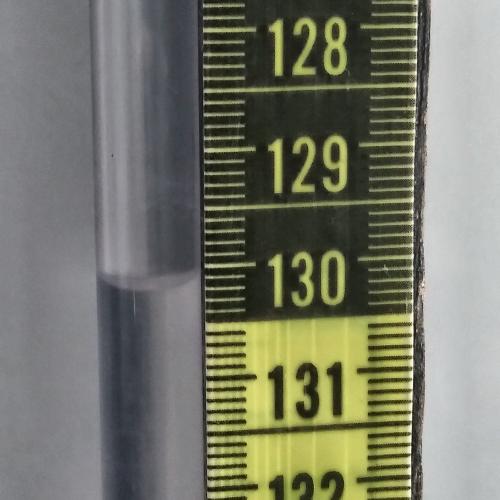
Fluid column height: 130.1 cm